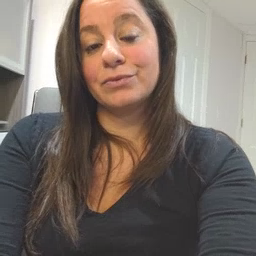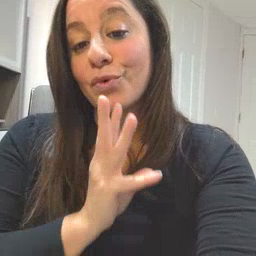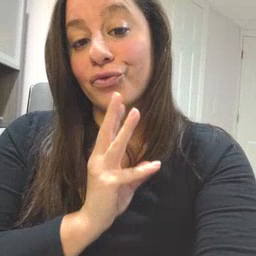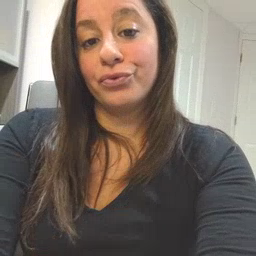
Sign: water